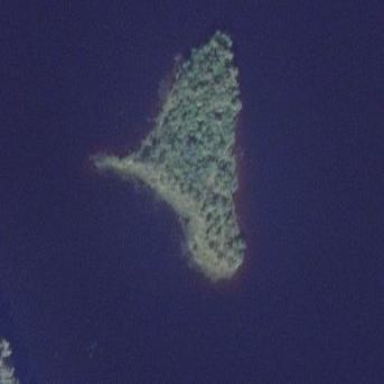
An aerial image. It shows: Islet.